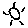
Label: sun